Question: could you help me and tell me why my entity is empty ?
i'm populating my entity with my JSON, my entity's attributes has the same name as in my JSON
this is my code to populate my entity :
'''
NSManagedObjectContext *cxt = [self managedObjectContext];
NSManagedObject *newBoxes = [NSEntityDescription insertNewObjectForEntityForName:@"Boxes" inManagedObjectContext:cxt];
NSDictionary *parsedFeed = [[newBoxes entity] attributesByName];
for (NSString *key in parsedFeed) {
id value = [parsedFeed objectForKey:key];
// Don't assign NSNull, it will break assignments to NSString, etc.
if (value && [value isKindOfClass:[NSNull class]])
value = nil;
@try {
[Boxes setValue:value forKey:key];
} @catch (NSException *exception) {
// Exception means such attribute is not defined in the class or some other error.
}
}
NSError *err;
if (![cxt save:&err]) {
NSLog(@"An error has occured: %@", [err localizedDescription]);
}
NSLog(@"ENTITY %@", newBoxes);
'''
this is the result of my NSLOG :
'''
2012-04-30 11:16:23.352 Wonder[9987:fb03] ENTITY <Boxes: 0x6d87330> (entity: Boxes; id: 0x6d8b010 <x-coredata://EFDCC0BA-644D-42AC-8DE8-452F02B7C680/Boxes/p26> ; data: {
codeArticle = nil;
descriptionBox = nil;
dlu = 0;
kindBox = nil;
nameBox = nil;
nbActivities = 0;
note = 0;
priceBox = 0;
texteMarketing = nil;
typeBox = nil;
})
'''
this is my JSON :
'''
{
"totalBox":{
"boxes":[
{
"codeArticle": "WPCDE01C412L",
"nameBox": "boxName",
"texteMarketing": "boxTextMarketing",
"descriptionBox" : "boxDescritpion",
"nbActivities": 1650,
"kindBox": "boxKind",
"typeBox": "boxType",
"priceBox": 20,
"dlu": 2014,
"note": 3
},
{
"codeArticle": "BOOYAKA!!",
"nameBox": "boxNameName",
"texteMarketing": "boxTextMarketing",
"descriptionBox" : "boxDescritpion",
"nbActivities": 1650,
"kindBox": "boxKind",
"typeBox": "boxType",
"priceBox": 39,
"dlu": 2014,
"note": 3
}
]
}
}
'''
this is my entity :

EDIT : i give my JSON, so i should "tell" my coredata what it should read to populate my entity, right ?
'''
dataToDisplay = [[NSMutableArray alloc] init];
//recuperation du chemin vers le fichier contenant le JSON
NSString *filePath = [[NSBundle mainBundle] pathForResource:@"JSON" ofType:@"txt"];
//creation d'un string avec le contenu du JSON
NSString *myJSON = [[NSString alloc] initWithContentsOfFile:filePath encoding:NSUTF8StringEncoding error:NULL];
//Parsage du JSON a l'aide du framework importe
NSDictionary *json = [myJSON JSONValue];
//recuperation du total des Boxes
NSDictionary *resultats = [json objectForKey:@"totalBox"];
'''
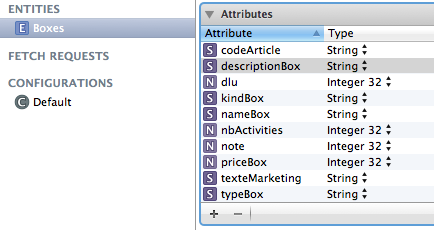
Answer: In the code above you are trying to set values on a non object.
'''
[Boxes setValue:value forKey:key];
'''
Should be
'''
[newBoxes setValue:value forKey:key];
'''
I would recommend that you take a look at <URL>
Cheers
mbogh